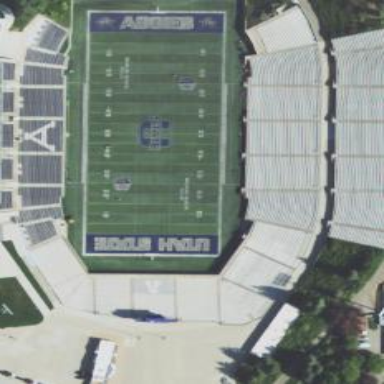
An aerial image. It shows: Stadium.